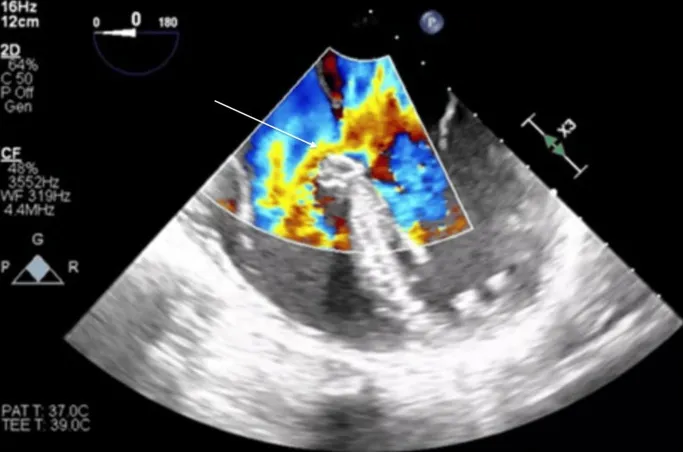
TEE mid-esophageal view with color Doppler showing the atrioventricular septal defect. TEE, transesophageal echocardiography.
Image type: radiology (ultrasound)